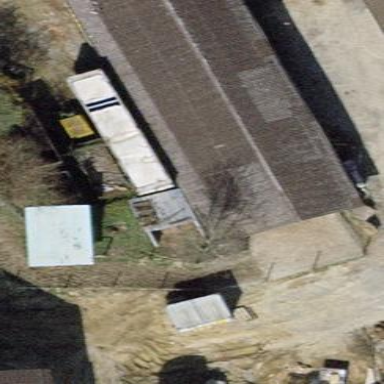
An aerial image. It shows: Barn.